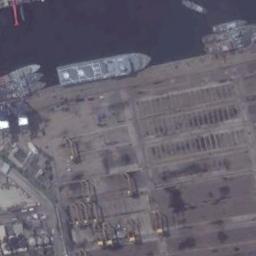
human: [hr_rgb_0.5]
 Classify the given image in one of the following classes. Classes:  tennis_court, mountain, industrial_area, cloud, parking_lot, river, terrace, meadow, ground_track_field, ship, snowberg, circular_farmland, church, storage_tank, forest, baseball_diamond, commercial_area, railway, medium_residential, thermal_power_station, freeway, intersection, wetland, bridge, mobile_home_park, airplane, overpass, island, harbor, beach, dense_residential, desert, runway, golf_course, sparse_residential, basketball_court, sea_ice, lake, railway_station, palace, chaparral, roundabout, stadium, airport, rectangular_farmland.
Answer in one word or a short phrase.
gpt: ship